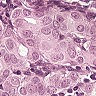
Metastatic tissue present: yes